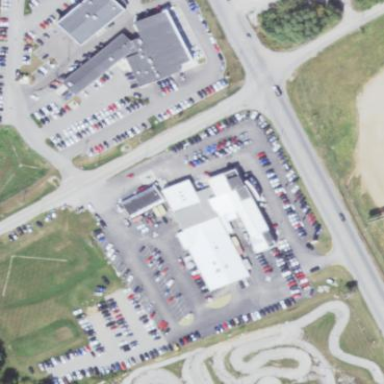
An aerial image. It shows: Car shop building.